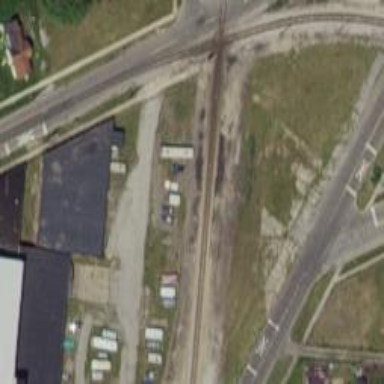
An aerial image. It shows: Railway junction.